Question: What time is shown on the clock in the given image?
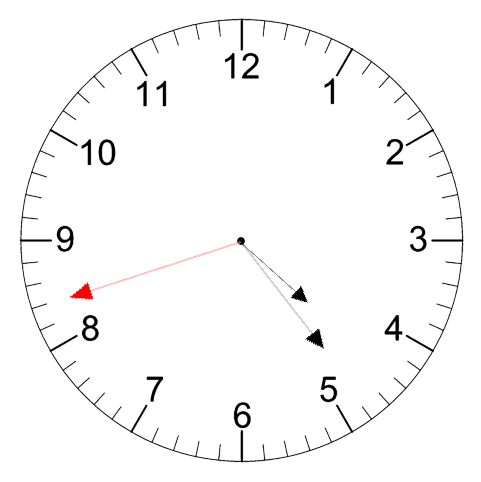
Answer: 04:23:42